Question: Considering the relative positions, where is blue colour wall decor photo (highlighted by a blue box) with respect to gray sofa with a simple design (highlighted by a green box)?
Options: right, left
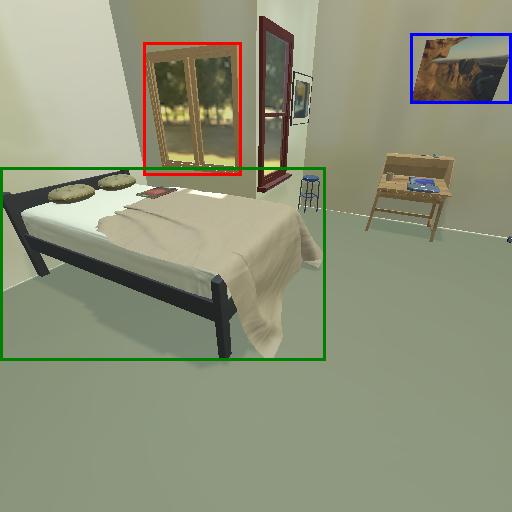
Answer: right